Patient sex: F
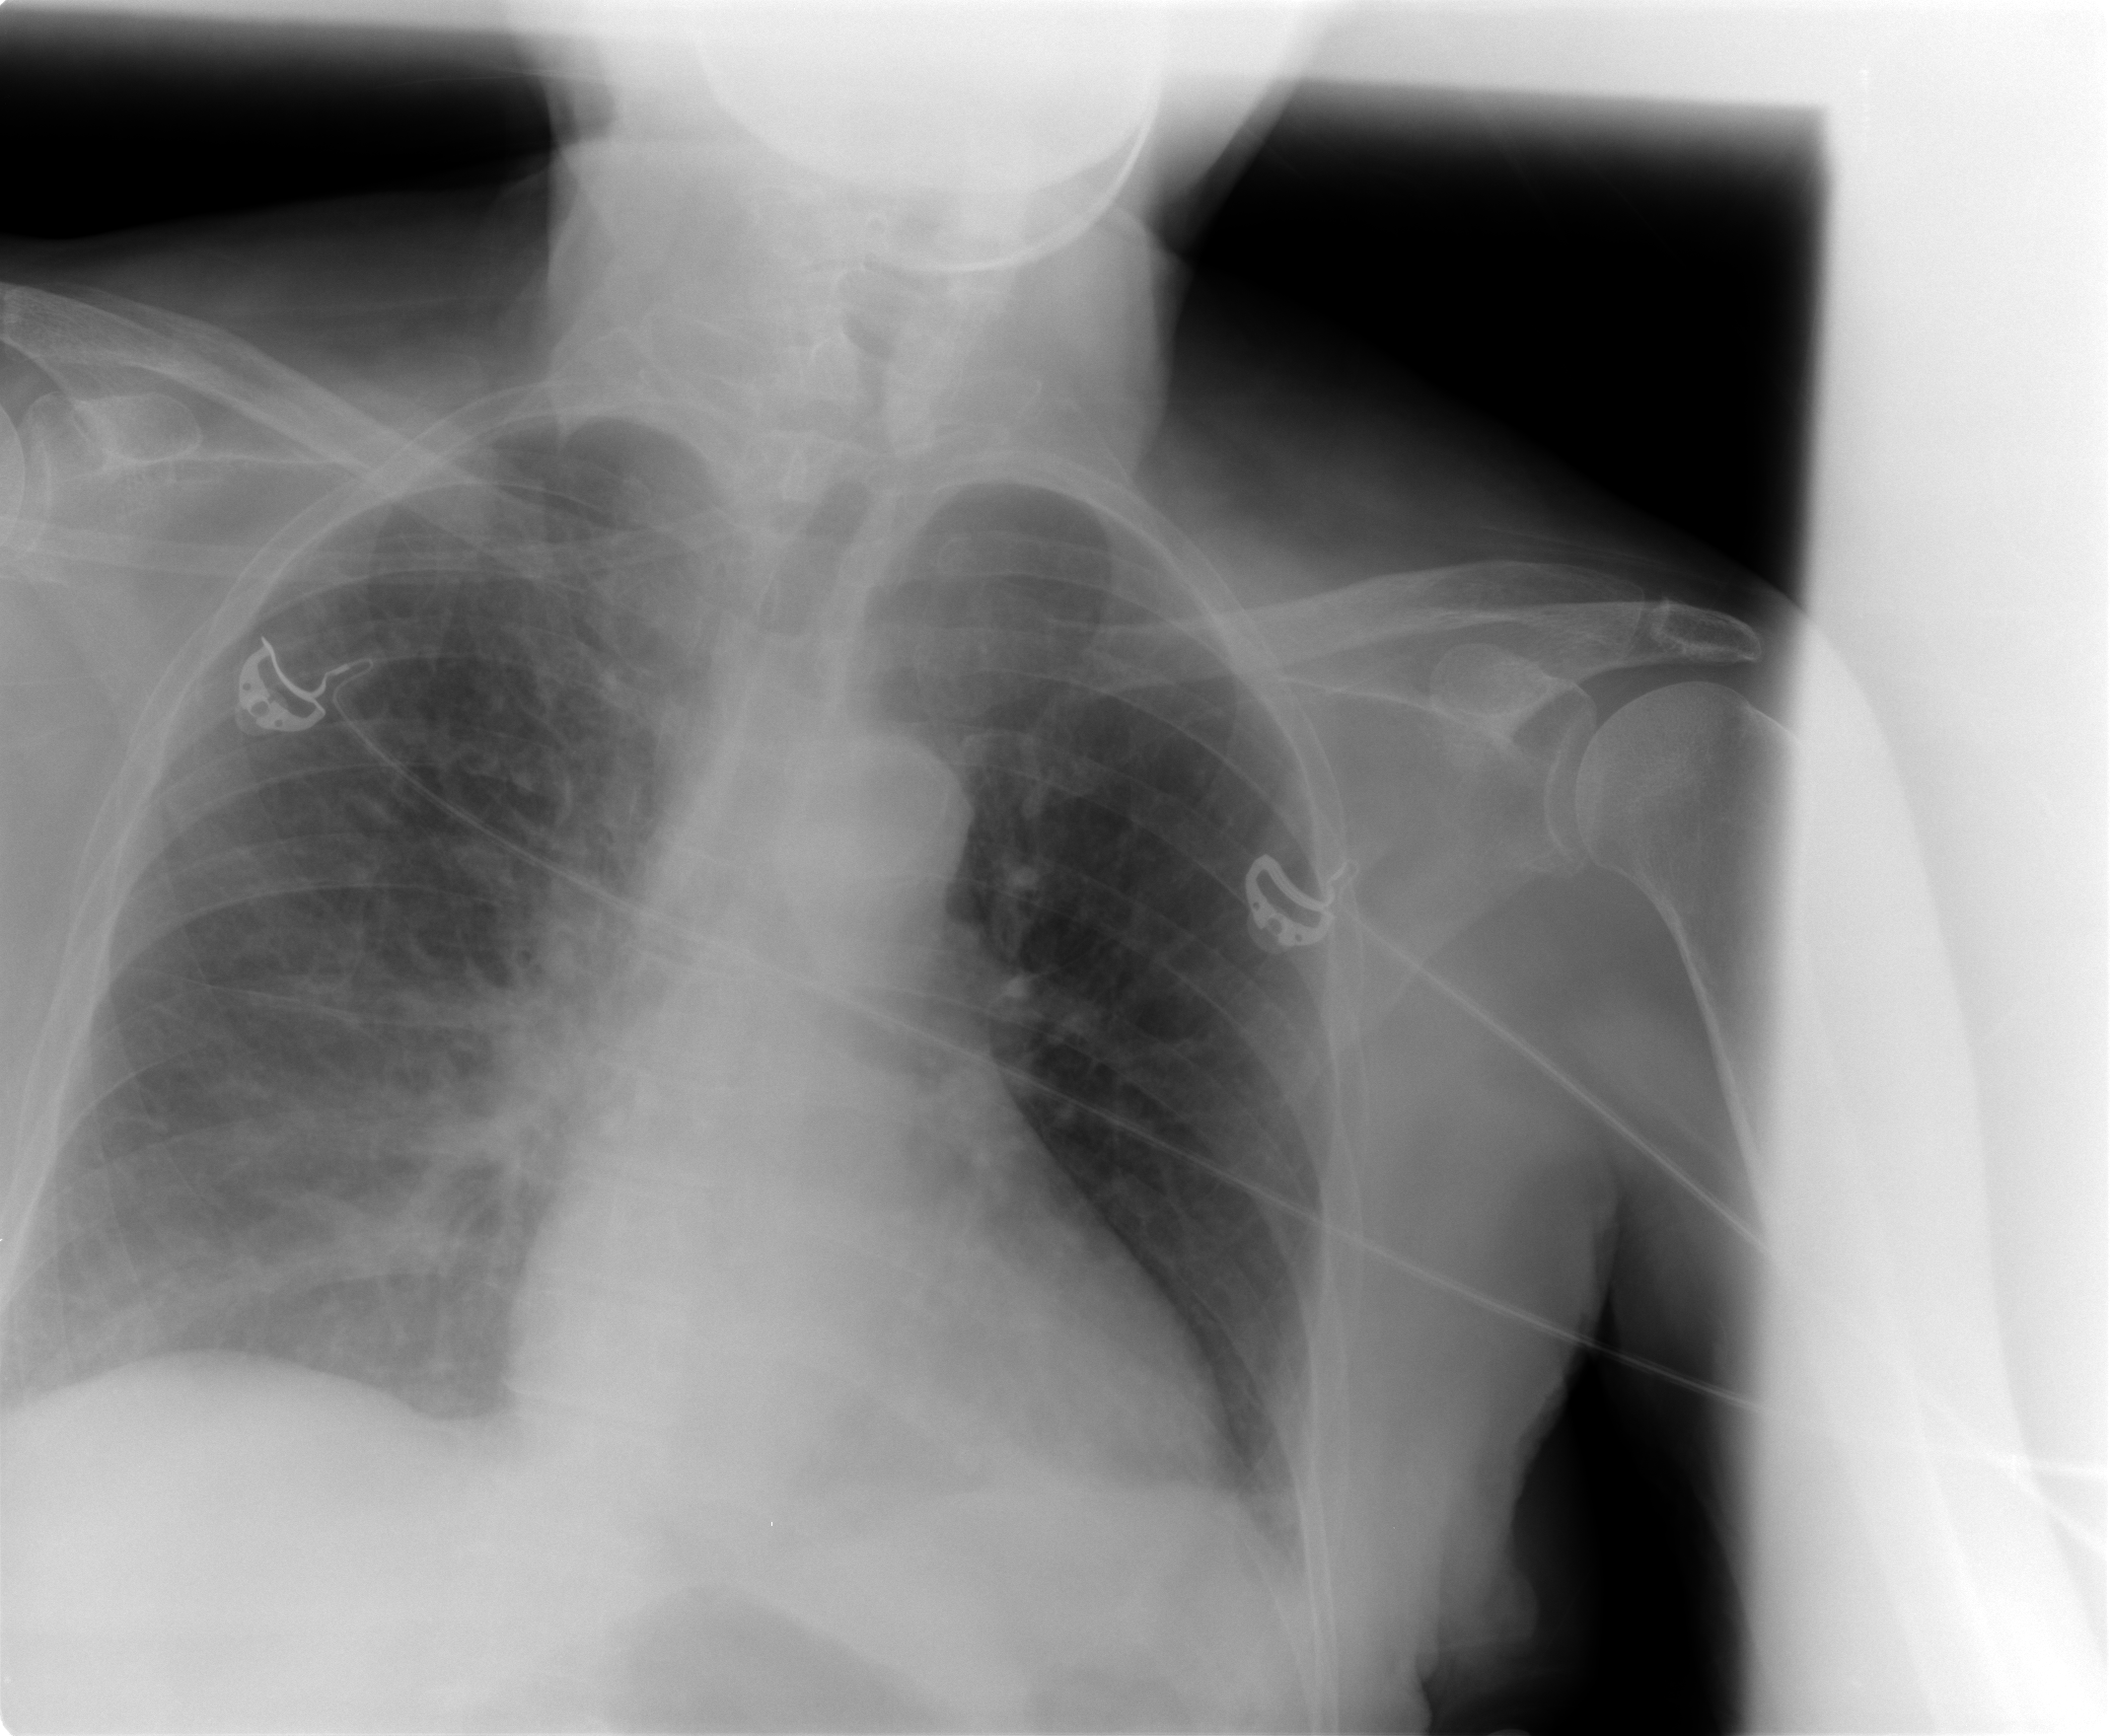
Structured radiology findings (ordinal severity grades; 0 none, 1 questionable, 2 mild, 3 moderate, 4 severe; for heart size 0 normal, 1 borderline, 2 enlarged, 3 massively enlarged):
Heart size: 2
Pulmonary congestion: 3
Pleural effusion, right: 0
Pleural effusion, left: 0
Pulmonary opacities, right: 3
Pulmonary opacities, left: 0
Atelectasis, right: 2
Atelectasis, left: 1